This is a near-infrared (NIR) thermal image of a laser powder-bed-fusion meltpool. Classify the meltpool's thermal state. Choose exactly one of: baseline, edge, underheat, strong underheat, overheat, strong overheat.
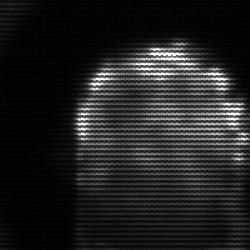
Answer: baseline